Aerial crown-view tile of a tropical tree (Barro Colorado Island, Panama), acquired 20250124:
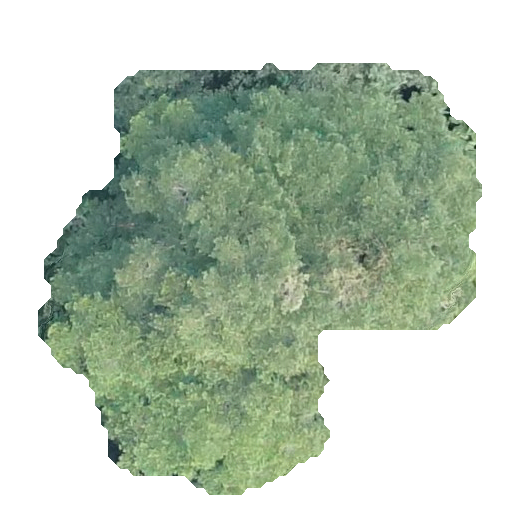
Species: Terminalia amazonia
GBIF accepted scientific name: Terminalia amazonica
Crown area: 197.997 m²